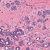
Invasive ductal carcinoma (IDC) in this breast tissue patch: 0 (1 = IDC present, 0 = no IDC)